Field crop: maize
Growth stage: 2
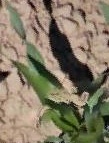
Species: maize